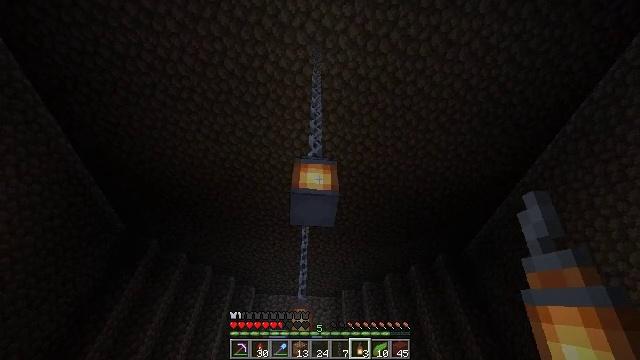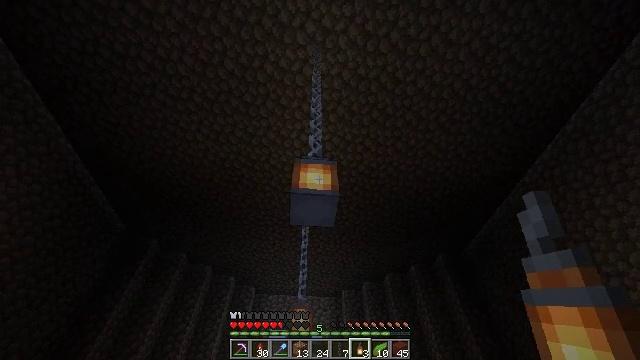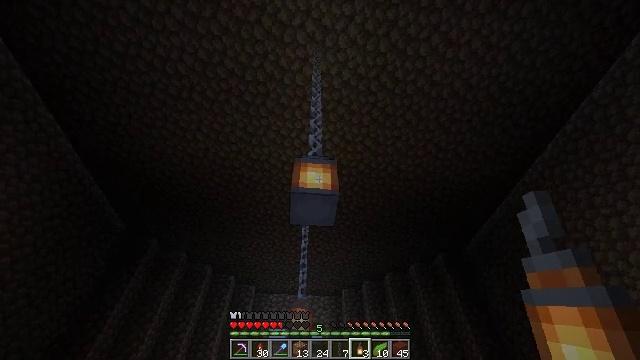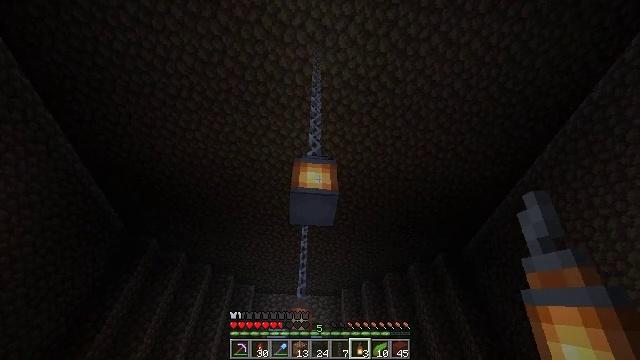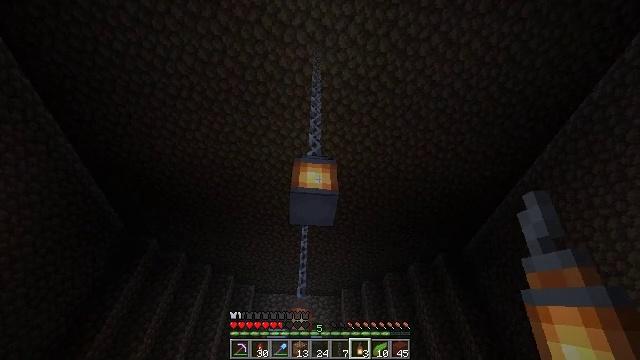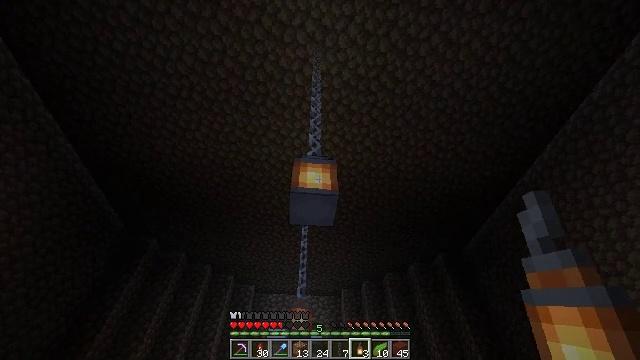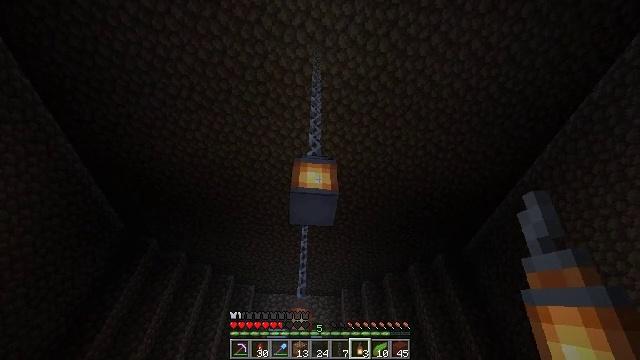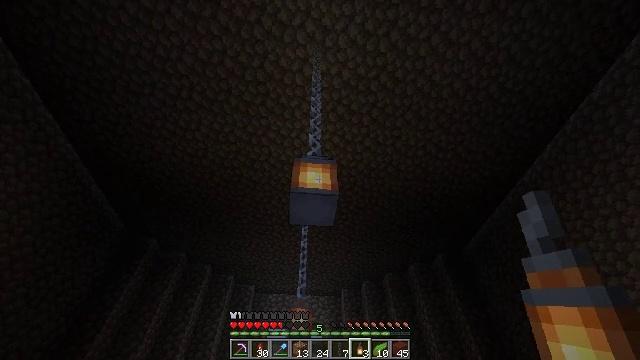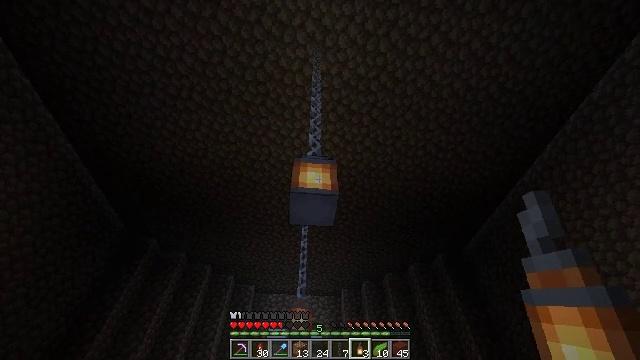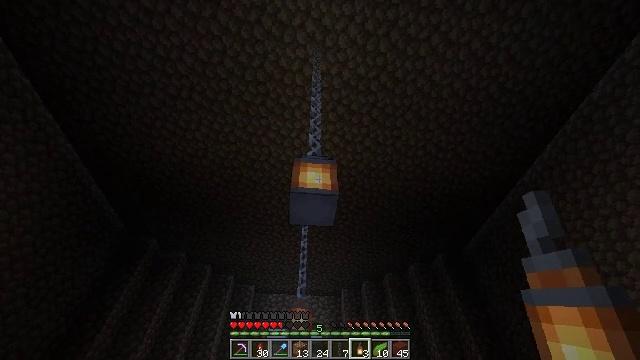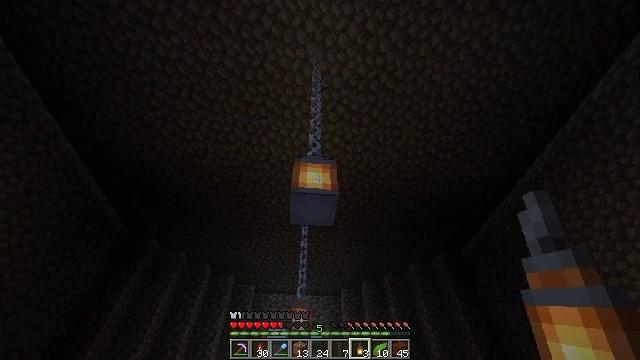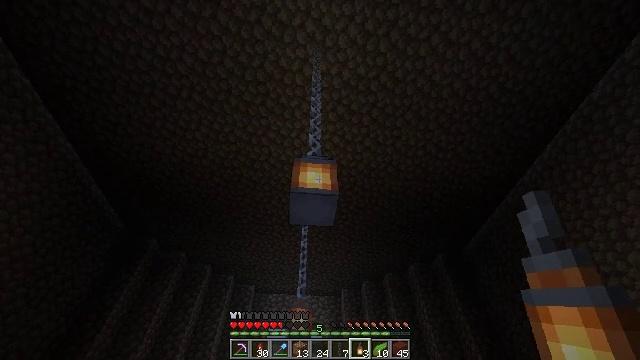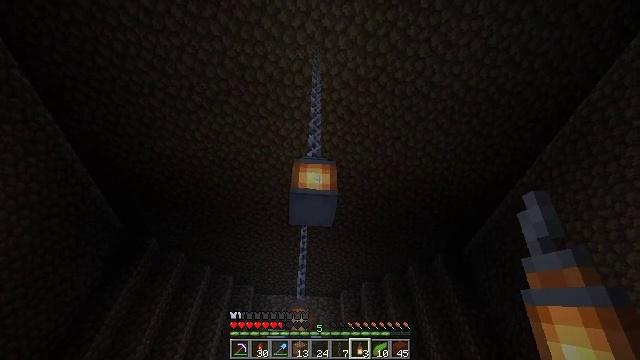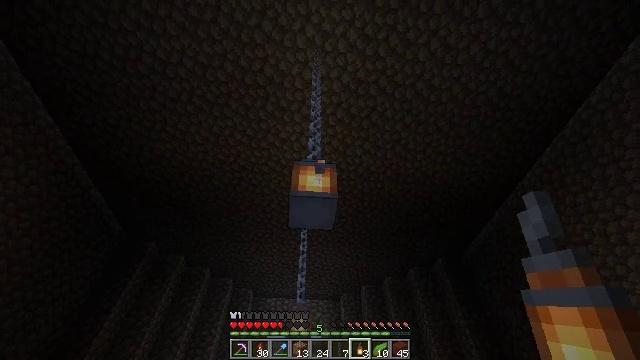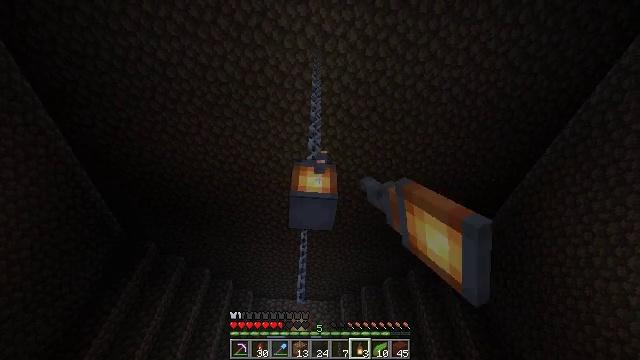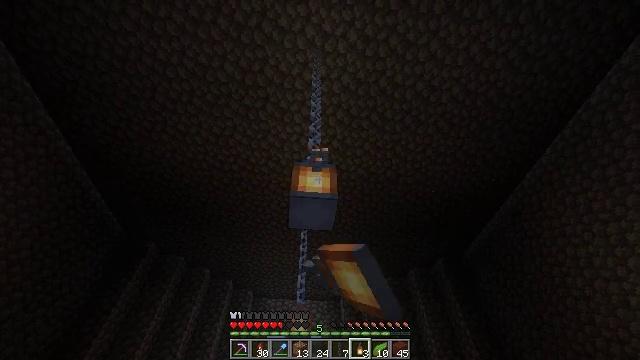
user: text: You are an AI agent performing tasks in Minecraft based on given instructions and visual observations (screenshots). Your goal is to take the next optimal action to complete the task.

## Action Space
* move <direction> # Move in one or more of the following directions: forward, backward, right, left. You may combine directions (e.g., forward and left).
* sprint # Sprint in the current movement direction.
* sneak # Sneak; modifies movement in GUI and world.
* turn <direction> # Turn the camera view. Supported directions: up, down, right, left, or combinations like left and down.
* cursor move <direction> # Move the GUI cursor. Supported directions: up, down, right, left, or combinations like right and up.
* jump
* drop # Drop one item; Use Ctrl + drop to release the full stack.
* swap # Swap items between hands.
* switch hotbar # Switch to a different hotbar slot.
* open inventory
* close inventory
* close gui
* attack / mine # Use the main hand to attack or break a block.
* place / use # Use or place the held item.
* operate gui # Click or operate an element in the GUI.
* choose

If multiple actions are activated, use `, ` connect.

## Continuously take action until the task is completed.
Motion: motion action
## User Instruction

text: Left-click to mine the lantern.
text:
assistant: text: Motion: no_op
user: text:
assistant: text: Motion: no_op
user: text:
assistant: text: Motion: no_op
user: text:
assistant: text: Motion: no_op
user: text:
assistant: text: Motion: no_op
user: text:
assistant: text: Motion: no_op
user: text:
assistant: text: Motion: no_op
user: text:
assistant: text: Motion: no_op
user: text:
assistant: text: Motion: no_op
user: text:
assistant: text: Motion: no_op
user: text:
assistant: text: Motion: no_op
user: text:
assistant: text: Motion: no_op
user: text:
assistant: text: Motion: attack / mine
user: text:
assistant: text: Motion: attack / mine
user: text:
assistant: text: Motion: attack / mine
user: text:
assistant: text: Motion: attack / mine
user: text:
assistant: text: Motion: attack / mine
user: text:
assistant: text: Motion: attack / mine
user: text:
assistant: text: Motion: attack / mine
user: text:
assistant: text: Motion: attack / mine
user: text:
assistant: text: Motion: attack / mine
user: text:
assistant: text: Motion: attack / mine
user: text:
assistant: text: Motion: attack / mine
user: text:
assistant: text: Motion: attack / mine
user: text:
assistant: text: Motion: attack / mine
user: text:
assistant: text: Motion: attack / mine
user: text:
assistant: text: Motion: attack / mine
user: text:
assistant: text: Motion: open inventory
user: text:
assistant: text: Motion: open inventory
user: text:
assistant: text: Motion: cursor move up, open inventory